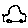
Label: car